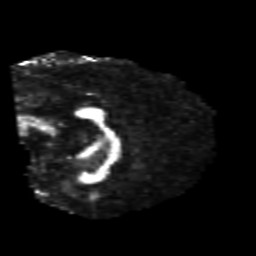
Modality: FA
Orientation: sagittal
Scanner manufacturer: siemens
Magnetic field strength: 3 T
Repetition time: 6.8 s
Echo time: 0.093 s